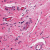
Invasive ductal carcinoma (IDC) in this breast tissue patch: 0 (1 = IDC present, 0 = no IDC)